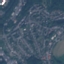
Label: Residential